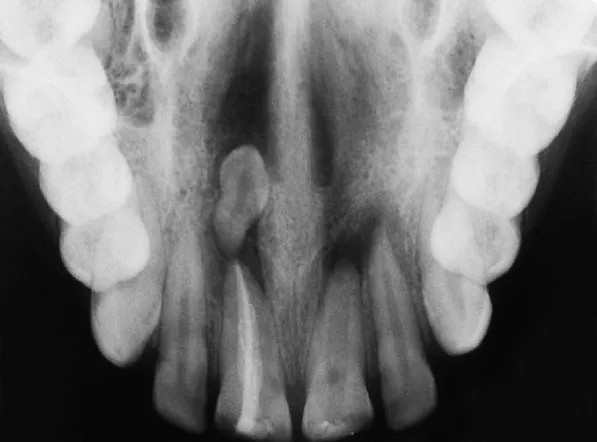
Occlusal radiograph revealing endodontically treated 11.
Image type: radiology (x_ray)